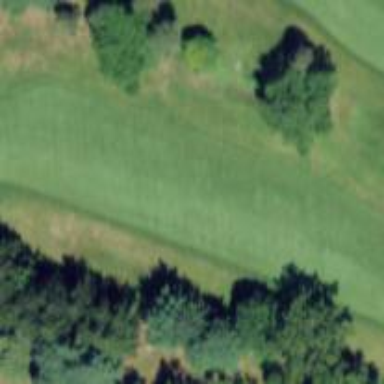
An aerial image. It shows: Grassy area designated as golf fairway.